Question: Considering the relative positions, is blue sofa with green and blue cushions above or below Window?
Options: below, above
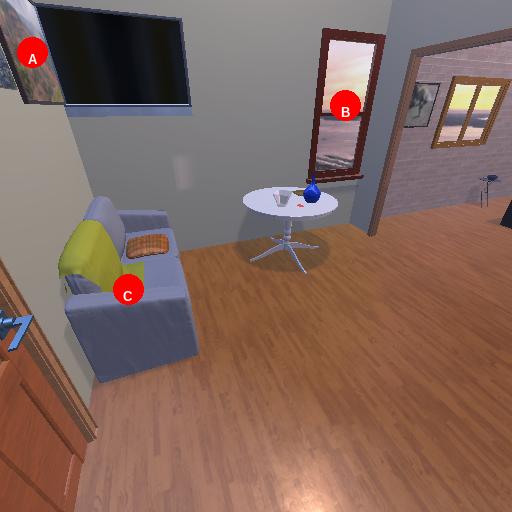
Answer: below